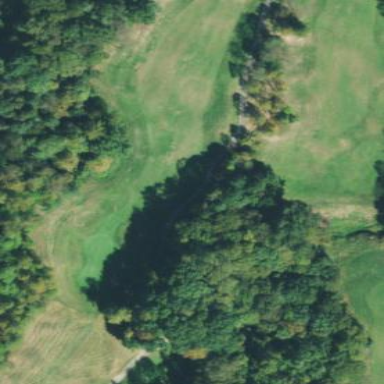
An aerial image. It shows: Golf fairway surrounded by grass.